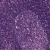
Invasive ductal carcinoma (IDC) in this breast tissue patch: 0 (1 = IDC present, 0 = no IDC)